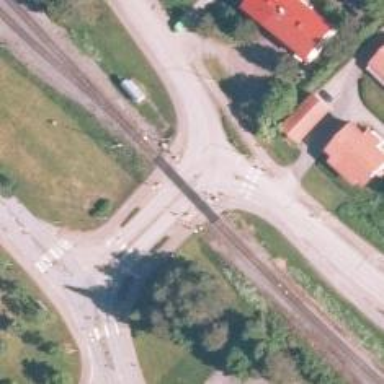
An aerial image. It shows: Level crossing with lights and saltire markings.